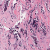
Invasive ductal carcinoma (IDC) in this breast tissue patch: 1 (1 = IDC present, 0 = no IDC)